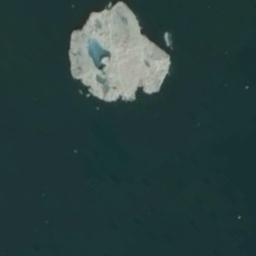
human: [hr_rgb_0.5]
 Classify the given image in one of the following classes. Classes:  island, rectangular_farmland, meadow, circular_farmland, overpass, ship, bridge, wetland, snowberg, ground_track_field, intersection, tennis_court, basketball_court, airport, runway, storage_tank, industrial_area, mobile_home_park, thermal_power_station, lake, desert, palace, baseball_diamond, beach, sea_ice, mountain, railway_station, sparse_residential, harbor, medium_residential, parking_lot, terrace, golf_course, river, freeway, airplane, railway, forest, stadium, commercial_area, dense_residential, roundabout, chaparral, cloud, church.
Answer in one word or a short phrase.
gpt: sea_ice